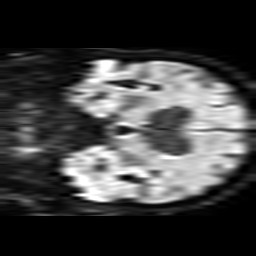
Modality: TRACE
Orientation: coronal
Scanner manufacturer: philips
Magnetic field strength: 3 T
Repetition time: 3.714 s
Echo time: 0.059 s